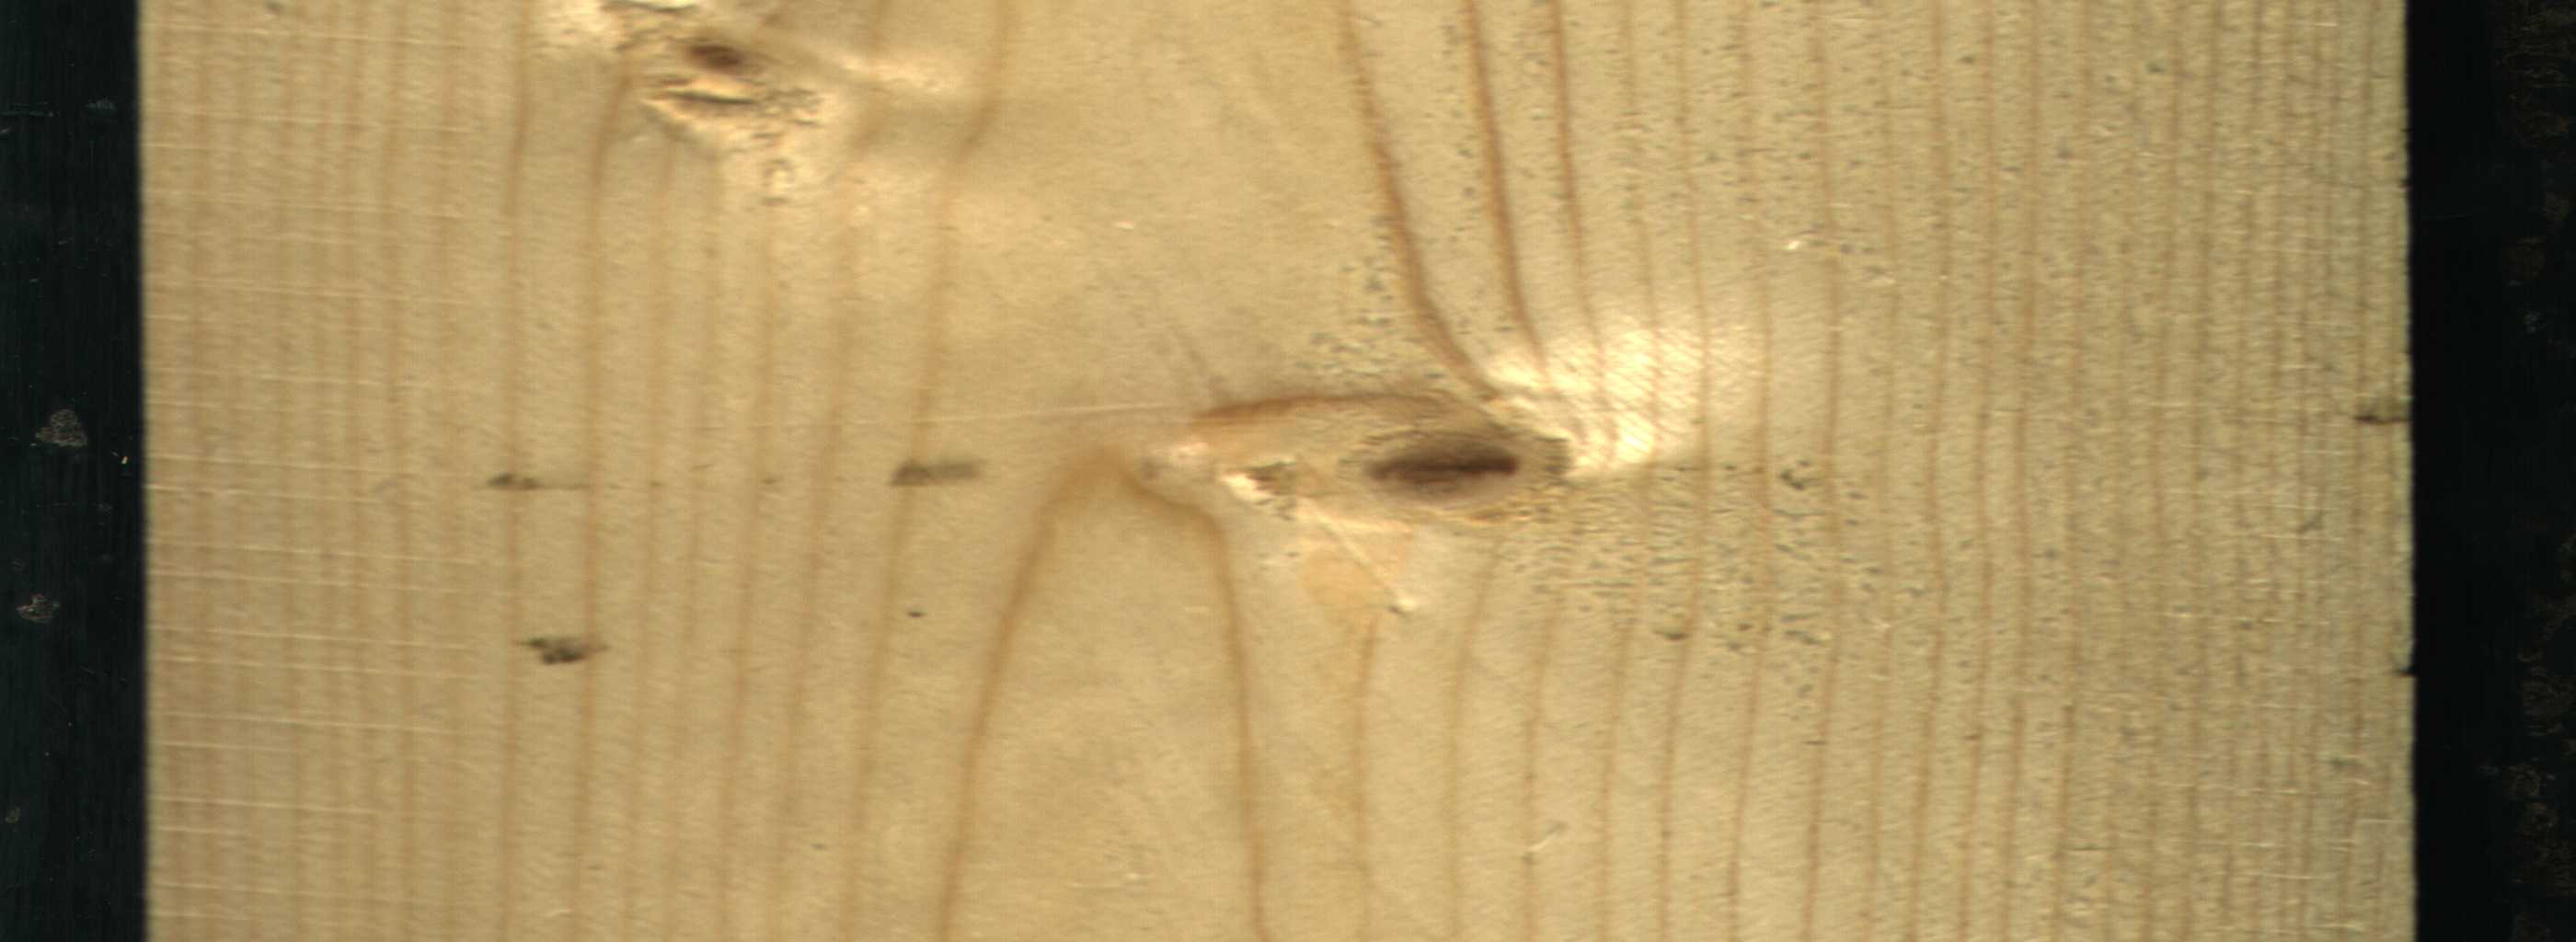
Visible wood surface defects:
Live_Knot
Live_Knot